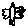
Label: bird